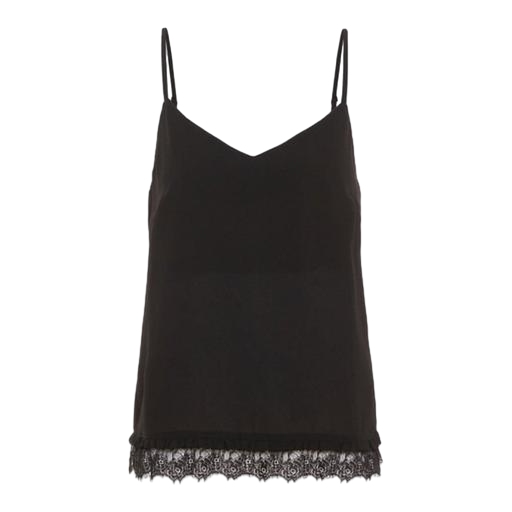
black dentelle lace-detail camisole, black curve cami rib lace, black chelsea cami, white background